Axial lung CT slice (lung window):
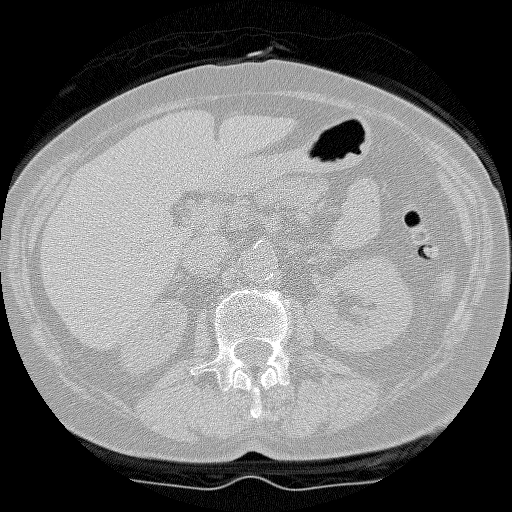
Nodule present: no